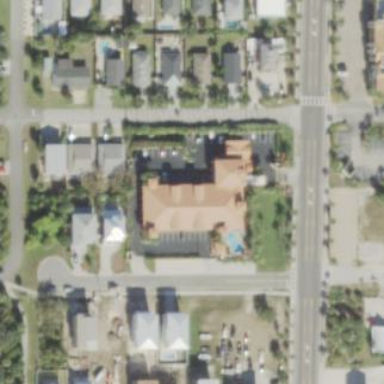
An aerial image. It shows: Hotel building.